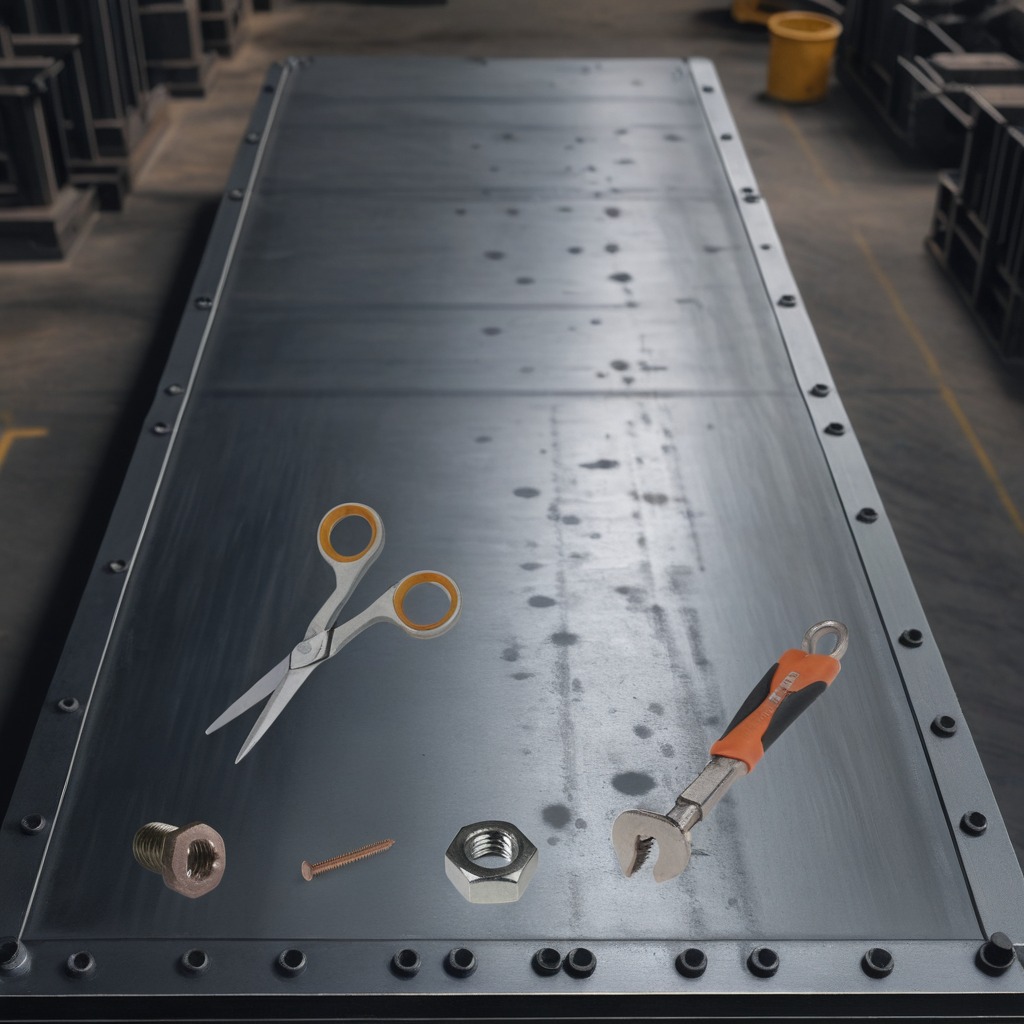
A metal machine screw, an iron nail, a metal nut, a pair of scissors, and a wrench are lying on the cold steel table in a mining workshop gritty textures.